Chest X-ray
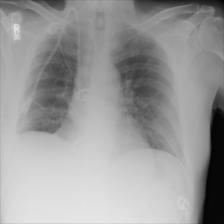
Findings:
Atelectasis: positive
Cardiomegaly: negative
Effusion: negative
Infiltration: negative
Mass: negative
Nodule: negative
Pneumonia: negative
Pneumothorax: negative
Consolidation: negative
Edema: negative
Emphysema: negative
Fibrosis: positive
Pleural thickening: negative
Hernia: negative